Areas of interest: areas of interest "Sport and cultural"
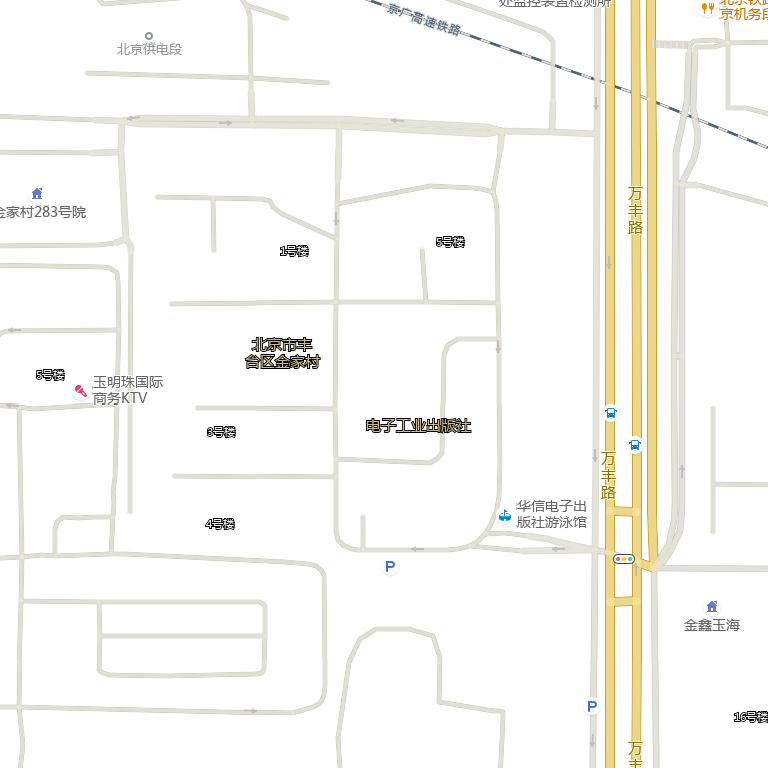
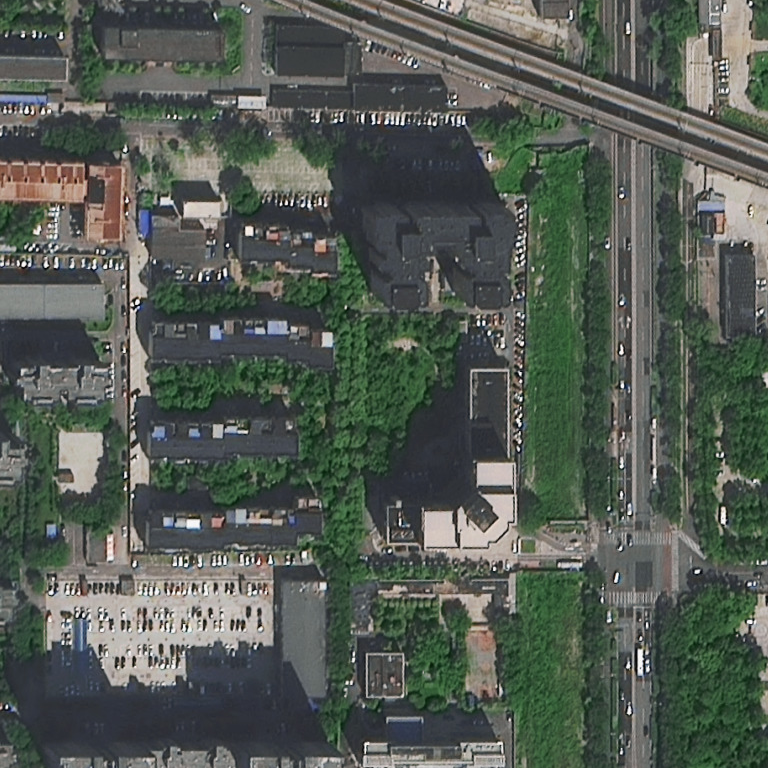